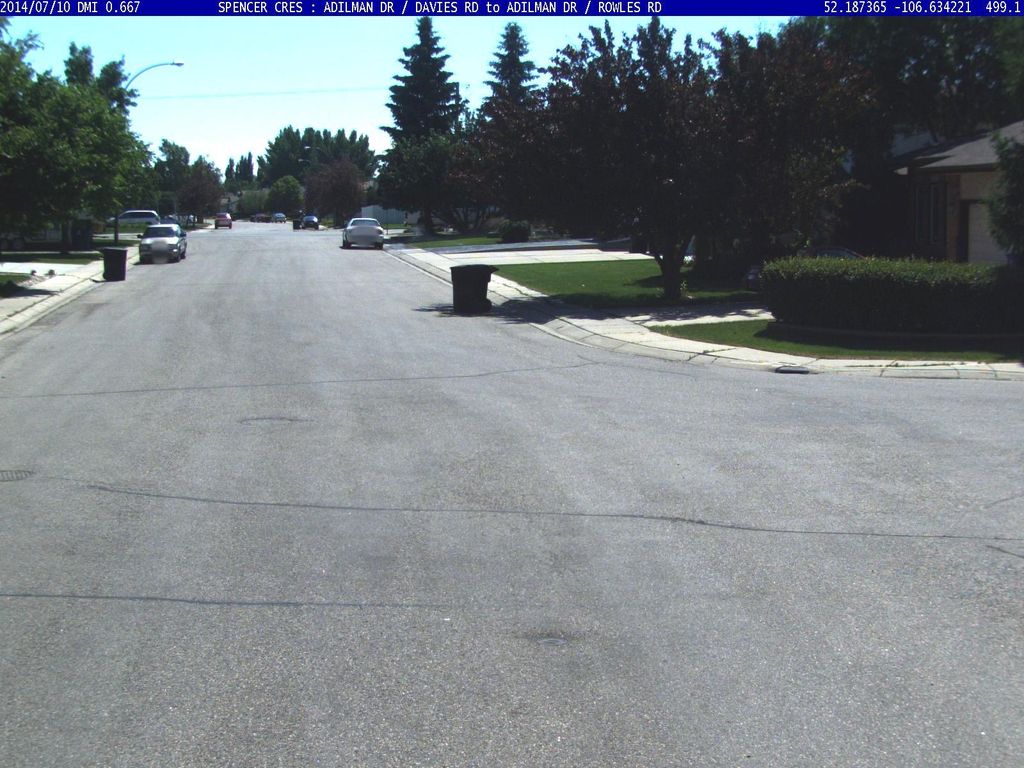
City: saskatoon